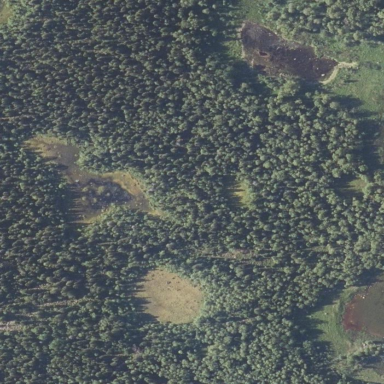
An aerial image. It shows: Wetland area.